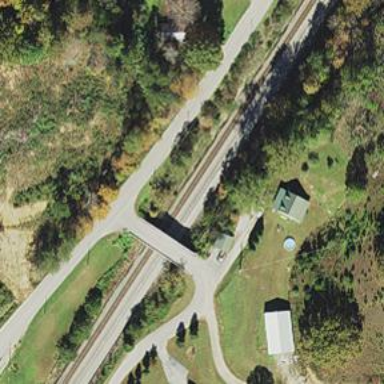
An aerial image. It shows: Residential road with bridge.